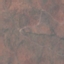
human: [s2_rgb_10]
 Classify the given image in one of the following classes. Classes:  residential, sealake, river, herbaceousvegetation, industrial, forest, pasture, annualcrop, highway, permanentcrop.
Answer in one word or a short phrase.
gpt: HerbaceousVegetation